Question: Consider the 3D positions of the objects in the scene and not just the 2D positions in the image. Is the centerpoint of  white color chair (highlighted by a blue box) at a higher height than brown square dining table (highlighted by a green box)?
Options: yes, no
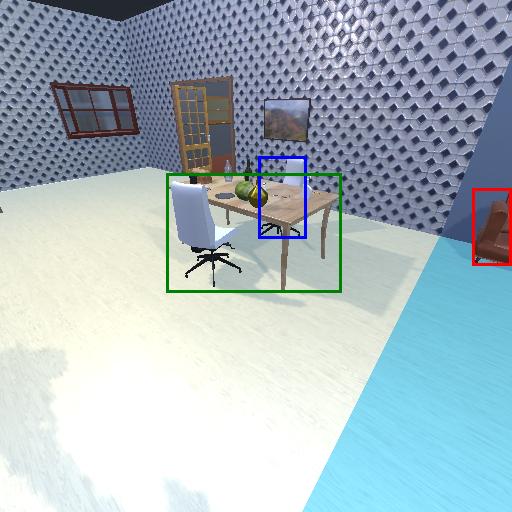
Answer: yes